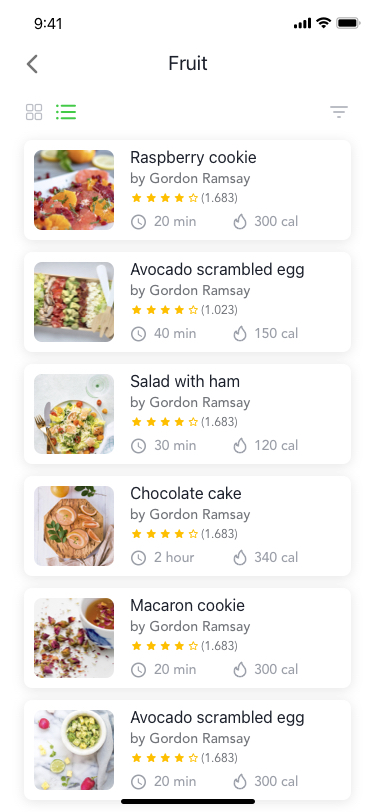
Text in this UI design:
Fruit
Raspberry cookie
by Gordon Ramsay
(1.683)
20 min
300 cal
Avocado scrambled egg
by Gordon Ramsay
(1.023)
40 min
150 cal
Salad with ham
by Gordon Ramsay
(1.683)
30 min
120 cal
Chocolate cake
by Gordon Ramsay
(1.683)
2 hour
340 cal
Macaron cookie
by Gordon Ramsay
(1.683)
20 min
300 cal
Avocado scrambled egg
by Gordon Ramsay
(1.683)
20 min
300 cal